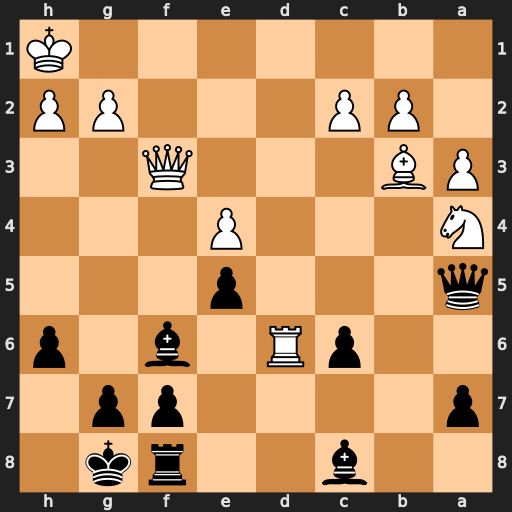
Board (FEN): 2b2rk1/p4pp1/2pR1b1p/q3p3/N3P3/PB3Q2/1PP3PP/7K
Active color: b
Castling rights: -
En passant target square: -
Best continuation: Qe1+ Qf1 Qxf1#